Question: In the documentation of phpmanual it says:
> Zlib support in PHP is not enabled by default. You will need to
configure PHP --with-zlib[=DIR]The Windows version of PHP has built-in support for this extension.
You do not need to load any additional extensions in order to use
these functions.
So as it says it should be enabled by default only in the Windows version of PHP.
But I install PHP and Apache on my linux machine from the repository, and then I noticed that it's already enabled. Used those commands:
'''
sudo apt-get install apache2
sudo apt-get install php5 php-pear
'''
Does this mean that is also enabled by default if you install PHP from the repository?
Also I tried to install PHP from source code without adding '--with-zlib[=DIR]' configuration, just to check will 'zlib' be supported or not. According to documentation on phpmanual it shouldn't.
I am not expert in compiling so I found tutorial for installing php from source code and I did next steps:
'''
apt-get install libxml2-dev
apt-get install build-essential
wget http://in1.php.net/distributions/php-5.3.28.tar.bz
tar -xvjf php-5.3.28.tar.bz
cd php-5.3.28
./configure --prefix /usr/local/php5
------ I configure it without --with-zlib[=DIR] ---------
make
make test
make install
'''
and as last I run this line to have it work with apache:
'''
apt-get install libapache2-mod-php5
'''
And after installing PHP on this way ZLIB support was again enabled by default.
If you are asking yourself how am I checking is it enabled or not, here is the answer.
I am checking it 'phpinfo();' and it always says it is enabled:

And also I was checking for few function from this library:
'''
if(function_exists('gzdeflate'))
{
echo 'ZLIB is supported';
}
else
{
echo 'ZLIB is not supported';
}
//the result is always 'ZLIB is supported'
if(function_exists('gzencode'))
{
echo 'ZLIB is supported';
}
else
{
echo 'ZLIB is not supported';
}
//the result is always 'ZLIB is supported'
'''
I am asking this because I have wordpress plugin. So as plugin it will be installed on many different servers.
Now I want to start with using functions 'gzinflate()' and 'gzdeflate()' for one new feature. So I did research and some tests and was confused because documentation says it is not supported by default but when I install PHP on my server it is always supported by default.
I really need to use those functions but I don't want to use them if it will not be supported on at least 99% of customers servers.
So is documentation wrong or am I missing something. If I am missing something then can you help me with any alternative functions for compressing which will be supported on at least 99% of servers.
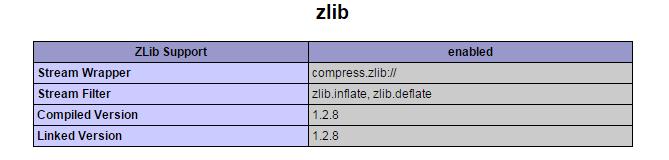
Answer: This section of the documentation appears to be incorrect. As far as I can tell, the 'zlib' extension has always* been enabled by default.
While it's possible that this extension is not loaded on some systems, this is extremely rare. You do not need to add workarounds for its absence -- just state it as a requirement and move on.
*: That is, back to PHP 4.0.